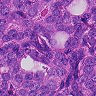
Metastatic tissue present: yes